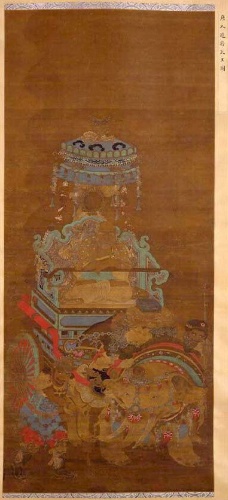
Title: 明  佚名  遊行天王圖  軸|Journey of the Tianwang (Devaradja)
Artist: Unidentified artist
Date: 16th–17th century
Object type: Hanging scroll
Classification: Paintings
Medium: Hanging scroll; ink and color on silk
Culture: China
Period: Ming dynasty (1368–1644)
Dimensions: Image: 47 3/4 × 20 3/4 in. (121.3 × 52.7 cm)
Overall with mounting: 9 ft. 5 1/2 in. × 28 1/8 in. (288.3 × 71.4 cm)
Overall with knobs: 9 ft. 5 1/2 in. × 32 1/2 in. (288.3 × 82.6 cm)
Department: Asian Art
Credit line: John Stewart Kennedy Fund, 1913
Accession year: 1913
Repository: Metropolitan Museum of Art, New York, NY
Tags: Elephants|Men